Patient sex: M
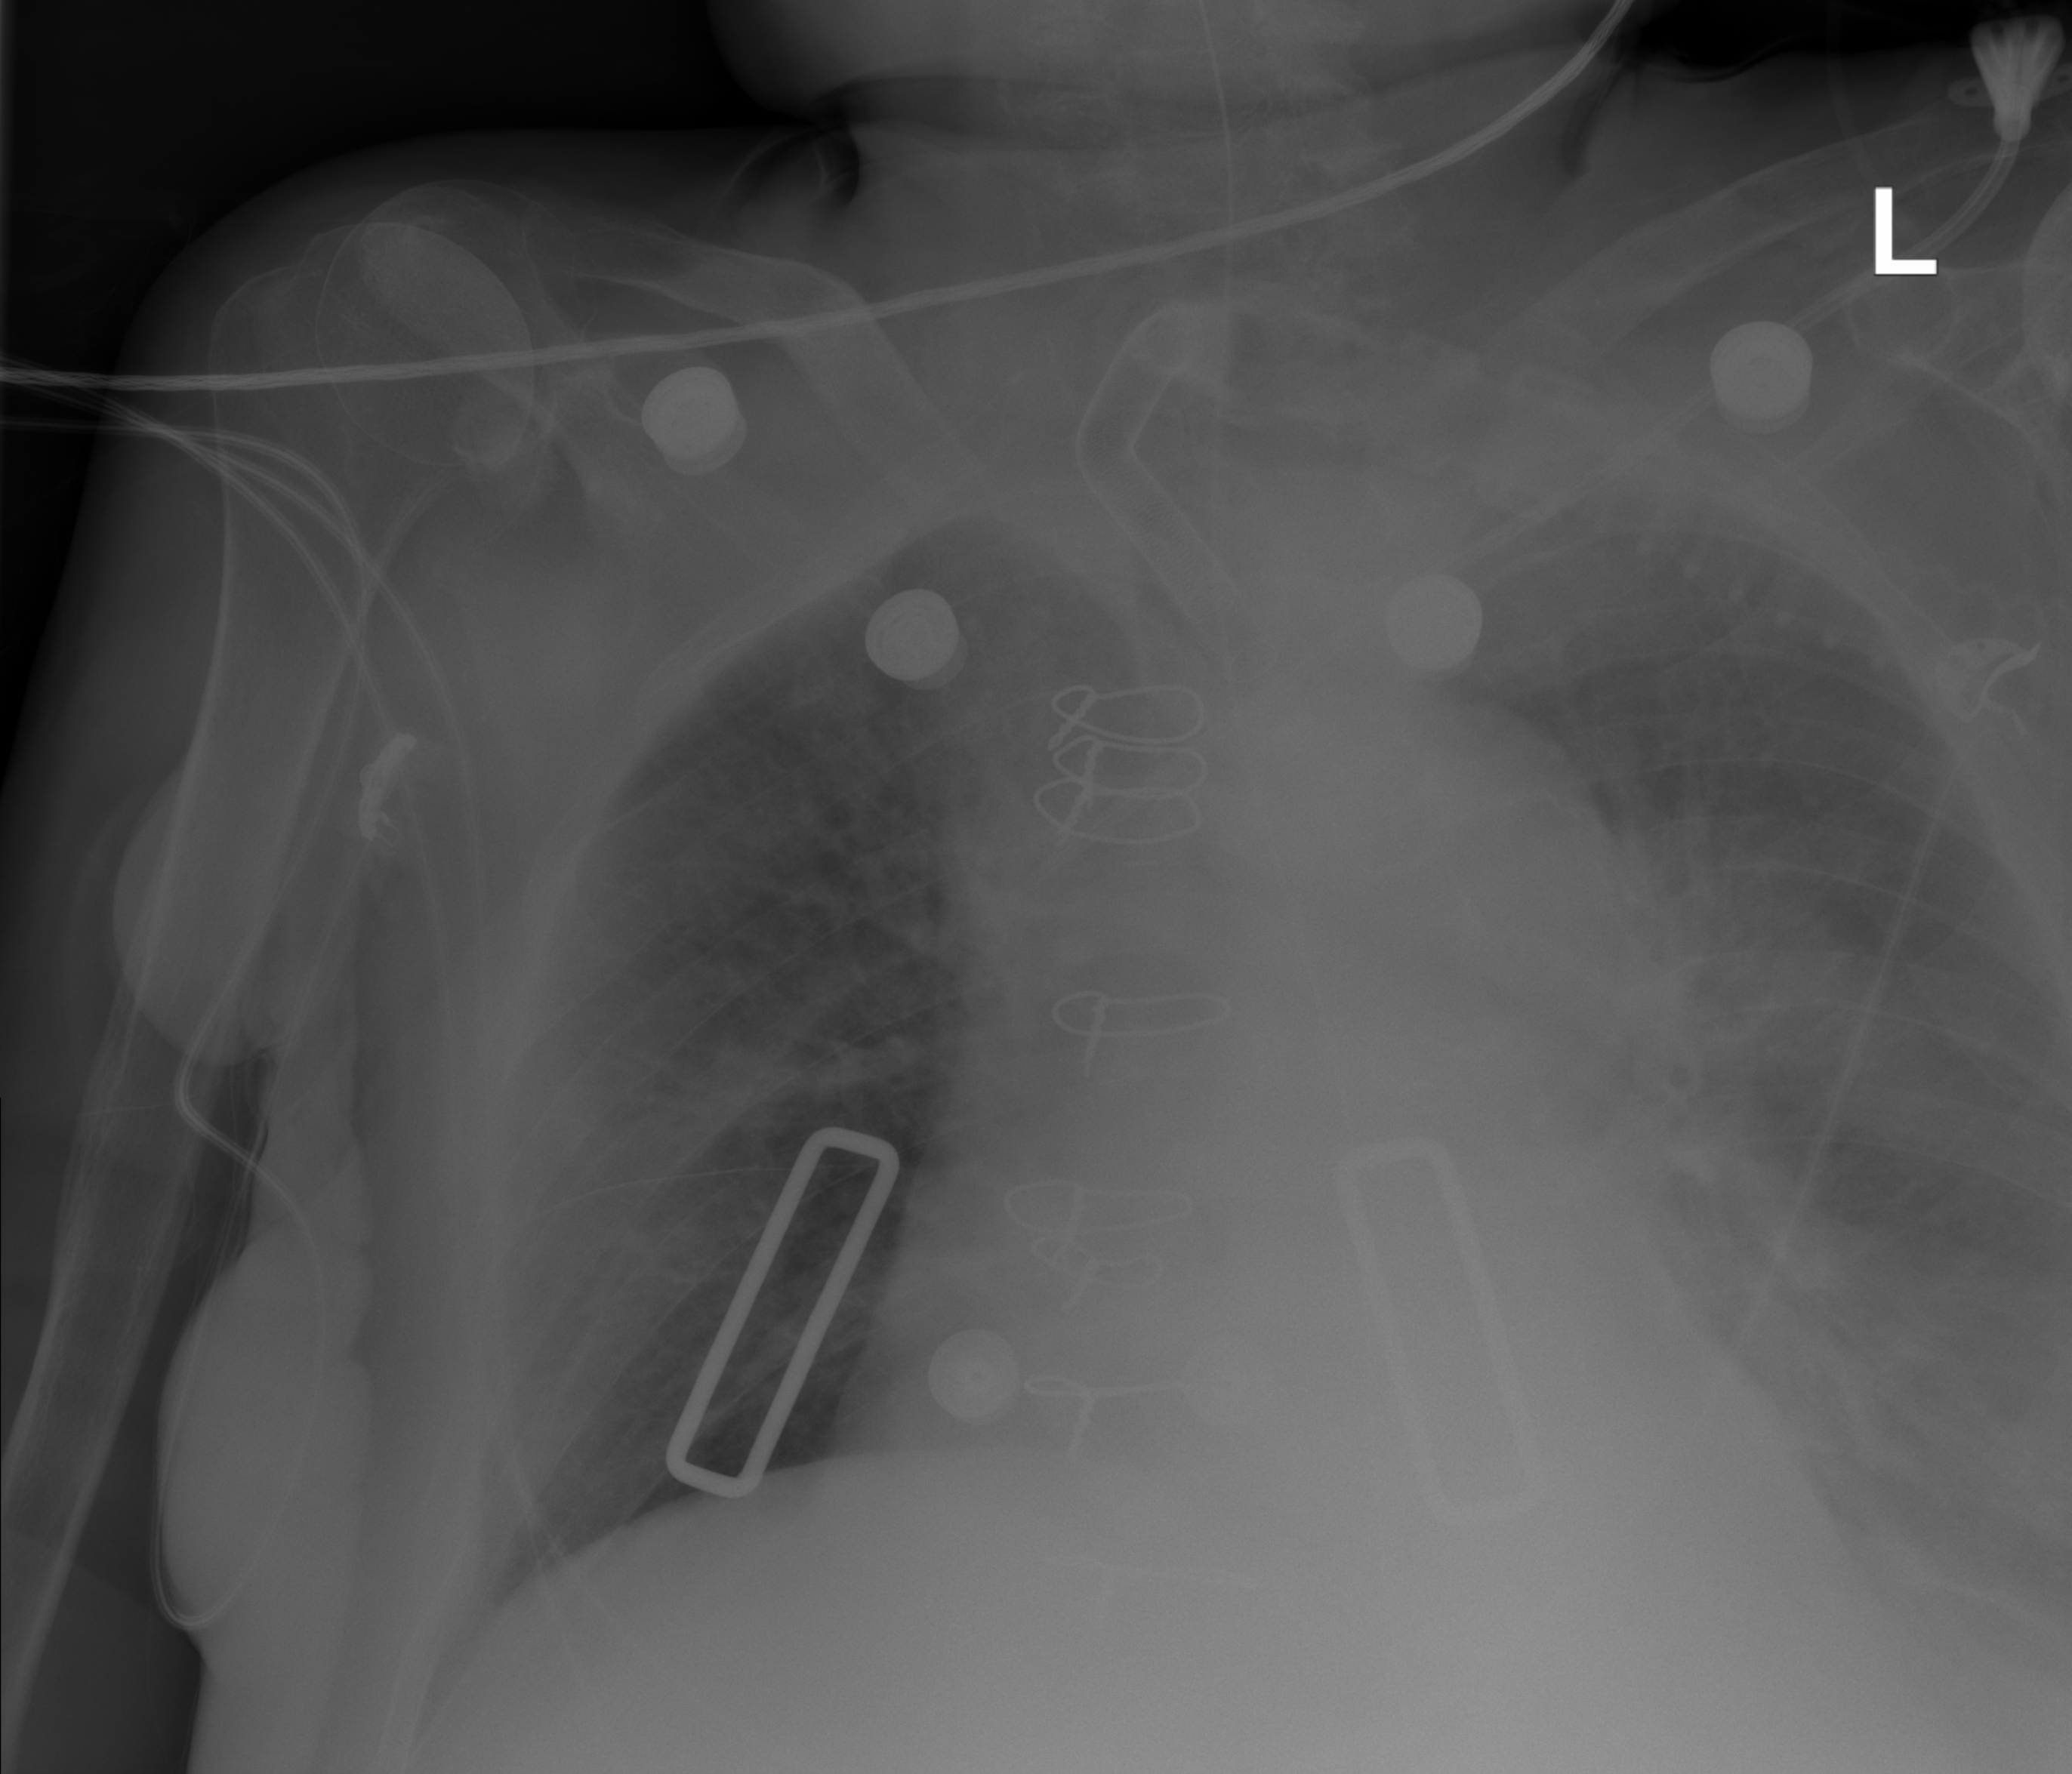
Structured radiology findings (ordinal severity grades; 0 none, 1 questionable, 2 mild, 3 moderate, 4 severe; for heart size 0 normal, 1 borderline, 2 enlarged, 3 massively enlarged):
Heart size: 2
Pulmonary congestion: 2
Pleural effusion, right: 2
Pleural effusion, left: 3
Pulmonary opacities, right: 0
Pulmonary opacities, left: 0
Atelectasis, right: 2
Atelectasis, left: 2